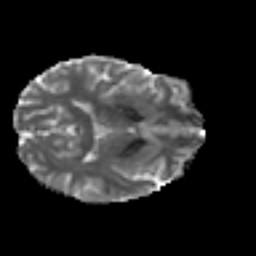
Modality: MD
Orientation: axial
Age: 25
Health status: ill
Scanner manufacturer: philips
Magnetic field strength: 3 T
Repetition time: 9 s
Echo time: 0.127 s